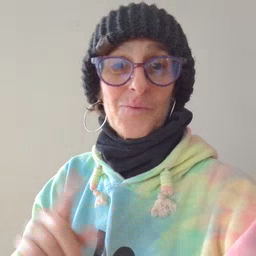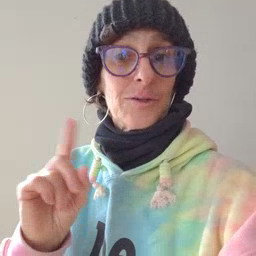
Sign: where